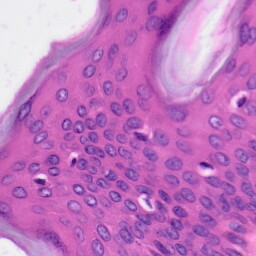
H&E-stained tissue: Skin